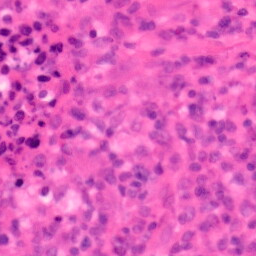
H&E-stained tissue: Colon